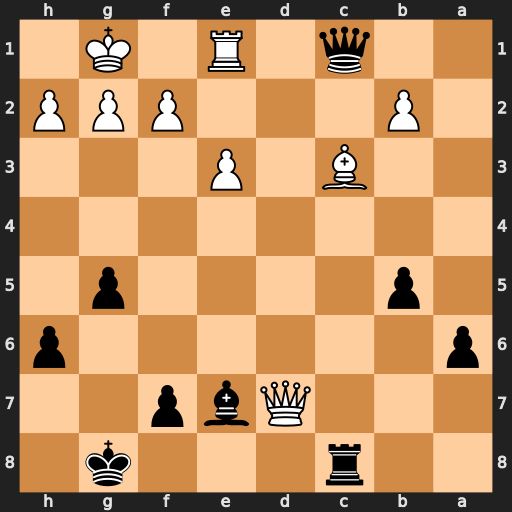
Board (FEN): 2r3k1/3Qbp2/p6p/1p4p1/8/2B1P3/1P3PPP/2q1R1K1
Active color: b
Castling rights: -
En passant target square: -
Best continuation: Rxc3 Kf1 Qxb2